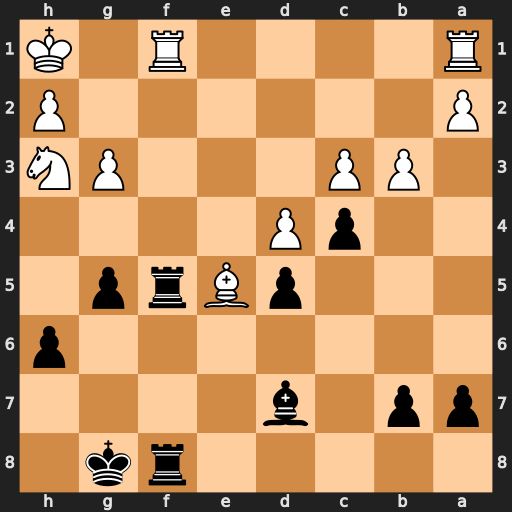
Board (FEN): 5rk1/pp1b4/7p/3pBrp1/2pP4/1PP3PN/P6P/R4R1K
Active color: b
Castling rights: -
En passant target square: -
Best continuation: Rxf1+ Rxf1 Rxf1+